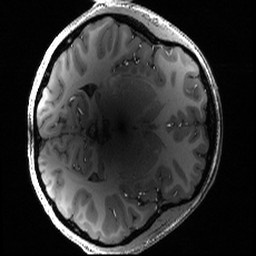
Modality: T1w
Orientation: axial
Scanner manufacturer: siemens
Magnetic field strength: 6.98 T
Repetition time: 3.1 s
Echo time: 0.00345 s